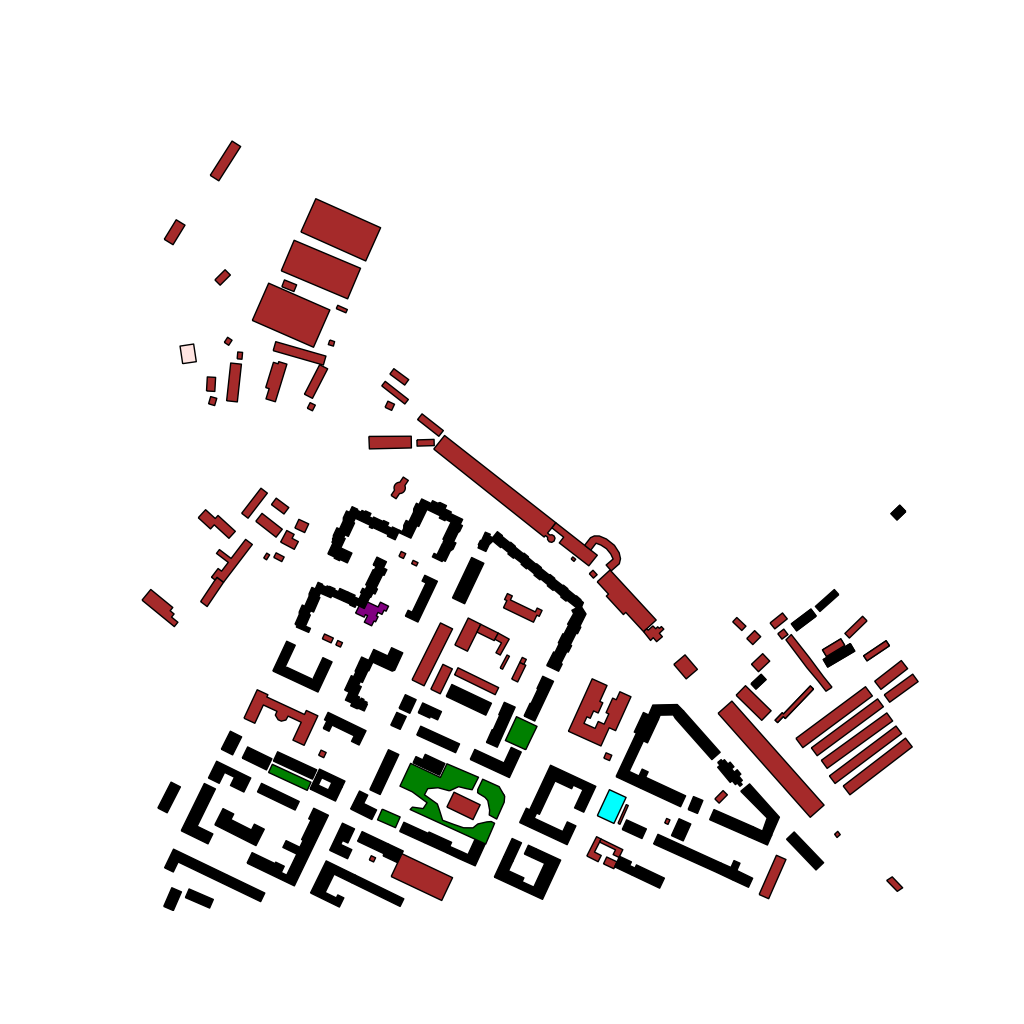
Tags: overhead vector_map, business, recreation, residential, special, historical, soviet, high_rise, individual_rise, low_rise, medium_rise, density_3, Building, Facility, Gas, Kinder, Mall, Park, 1.0 km²